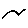
Label: bird